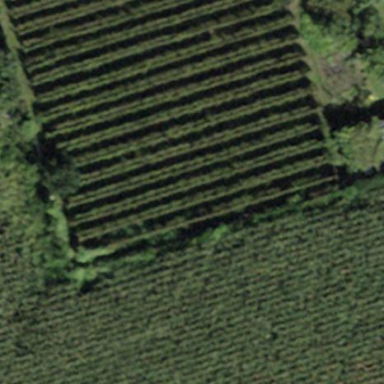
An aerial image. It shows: Vineyard.